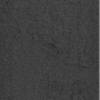
Label: dusty